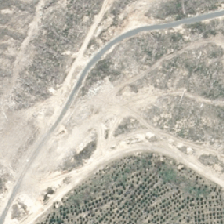
Land cover: harvested_forest